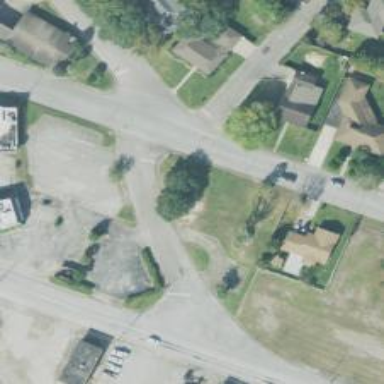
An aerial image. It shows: Stop road.